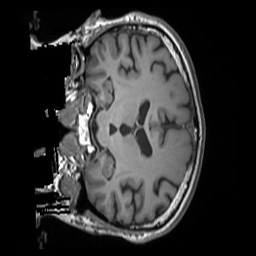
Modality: T1w
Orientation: coronal
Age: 66
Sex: male
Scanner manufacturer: siemens
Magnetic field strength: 3 T
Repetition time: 1.55 s
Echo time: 0.00234 s